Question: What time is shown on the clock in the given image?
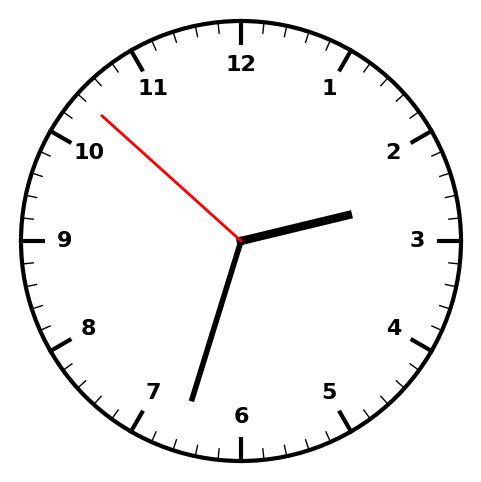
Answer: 02:32:52